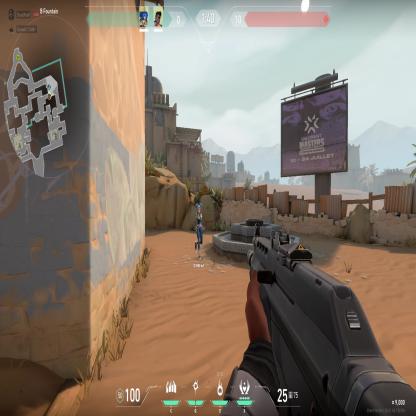
Label: teammate